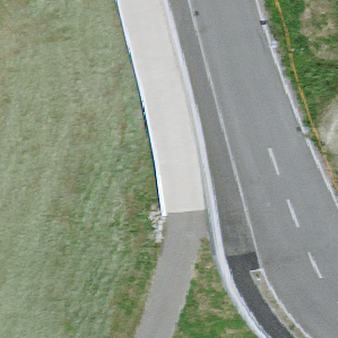
Label: other